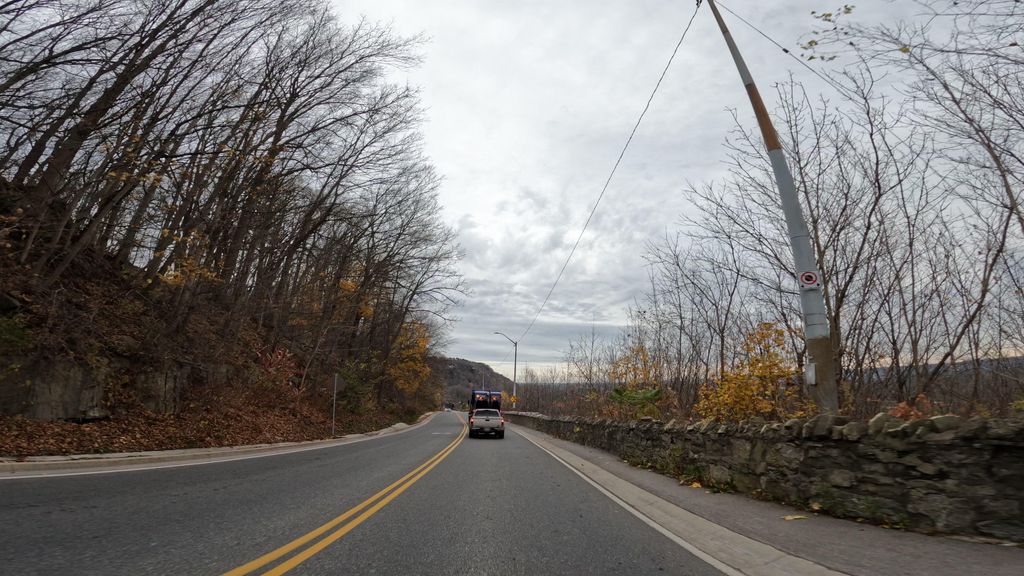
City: hamilton